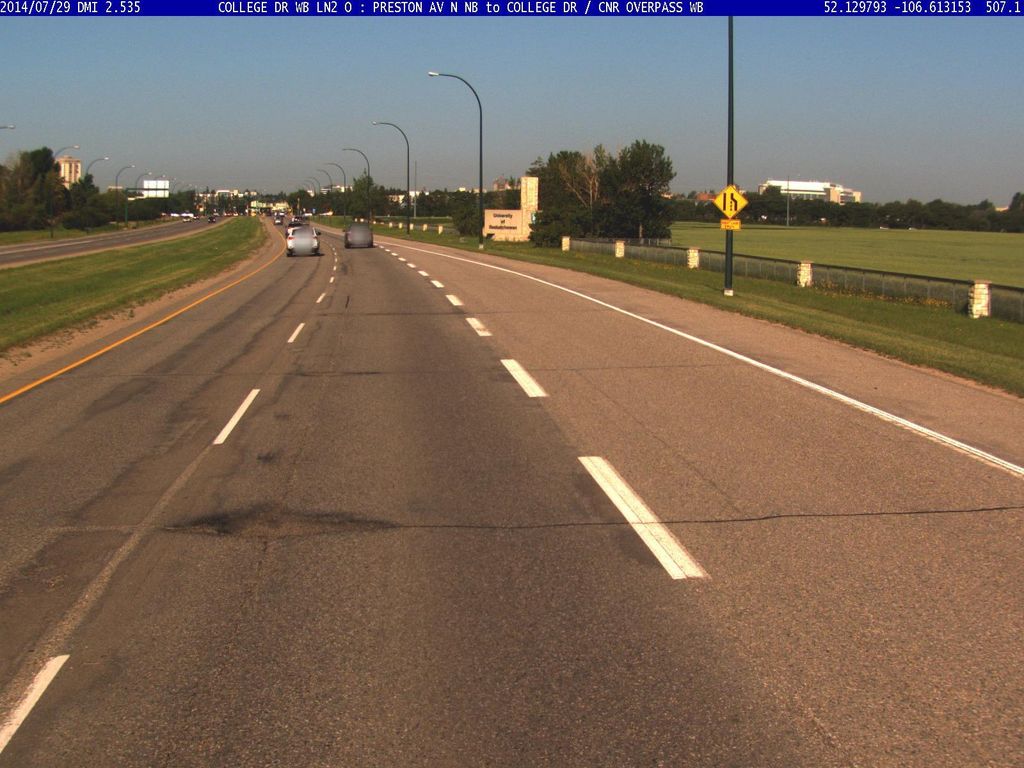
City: saskatoon